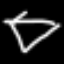
Label: diamond